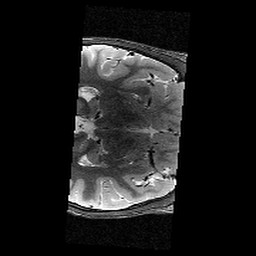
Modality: T2w
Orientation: axial
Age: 11
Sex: male
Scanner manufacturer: siemens
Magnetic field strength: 3 T
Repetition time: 9.23 s
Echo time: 0.067 s